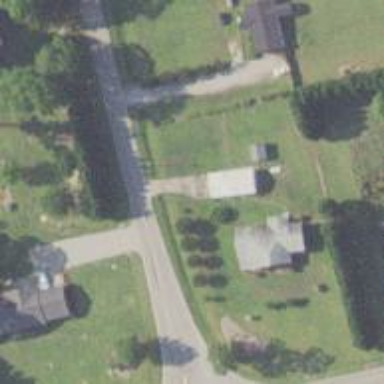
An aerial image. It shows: Driveway leading to service road.